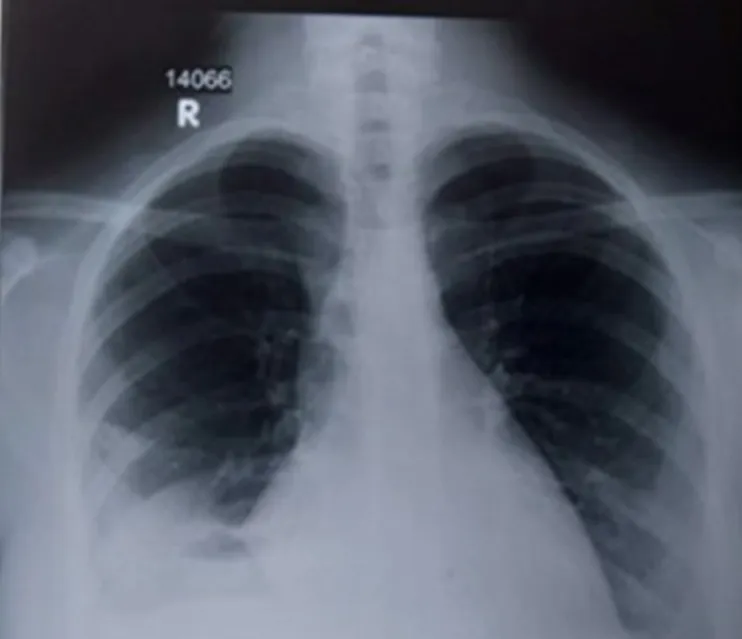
Post-aspiration chest radiograph.
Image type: radiology (x_ray)